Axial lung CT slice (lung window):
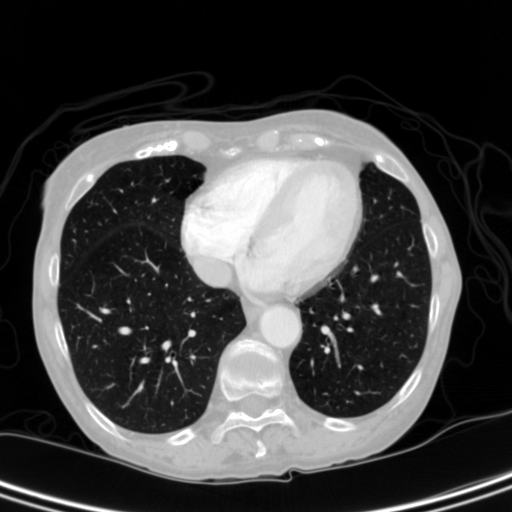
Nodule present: no